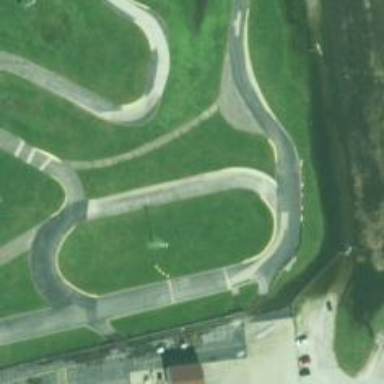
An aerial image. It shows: Karting raceway used for motor sport activities.